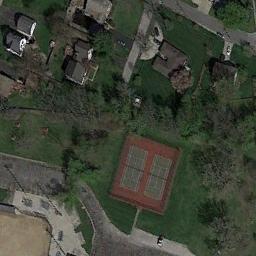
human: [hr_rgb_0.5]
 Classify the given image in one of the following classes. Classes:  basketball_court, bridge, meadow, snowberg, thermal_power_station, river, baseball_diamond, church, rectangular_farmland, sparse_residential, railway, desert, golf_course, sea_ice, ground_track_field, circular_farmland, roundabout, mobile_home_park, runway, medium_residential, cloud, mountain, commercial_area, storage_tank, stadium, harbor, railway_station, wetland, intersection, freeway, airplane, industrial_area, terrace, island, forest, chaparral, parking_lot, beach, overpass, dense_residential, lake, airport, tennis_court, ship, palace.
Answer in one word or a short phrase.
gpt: tennis_court